Brain MRI, modality: hrT2
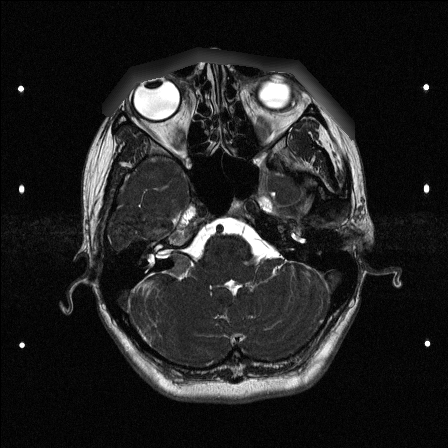